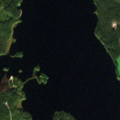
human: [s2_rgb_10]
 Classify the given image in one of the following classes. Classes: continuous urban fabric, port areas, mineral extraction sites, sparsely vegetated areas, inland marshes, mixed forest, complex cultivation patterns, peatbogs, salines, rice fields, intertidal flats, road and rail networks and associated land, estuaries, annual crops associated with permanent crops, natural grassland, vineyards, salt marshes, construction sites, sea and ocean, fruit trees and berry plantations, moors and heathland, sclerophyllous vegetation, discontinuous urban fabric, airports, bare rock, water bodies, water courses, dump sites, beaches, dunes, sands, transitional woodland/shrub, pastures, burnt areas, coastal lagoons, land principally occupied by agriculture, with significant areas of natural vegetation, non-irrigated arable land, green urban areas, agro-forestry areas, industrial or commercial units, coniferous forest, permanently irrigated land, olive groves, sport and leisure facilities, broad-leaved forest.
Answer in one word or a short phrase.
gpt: coniferous forest, mixed forest, peatbogs, water bodies